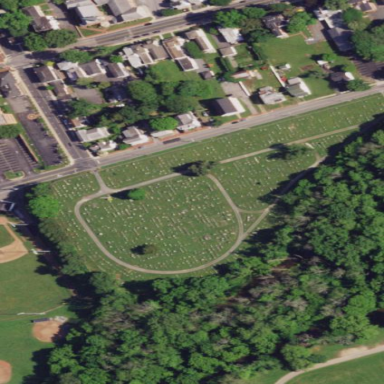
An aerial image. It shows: Cemetery.